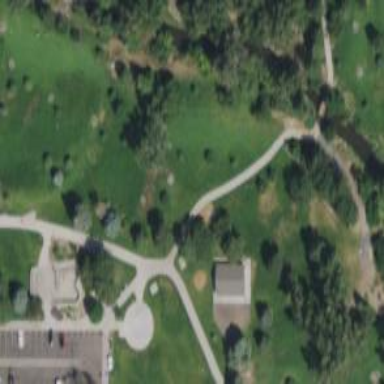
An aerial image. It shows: Disc golf basket.